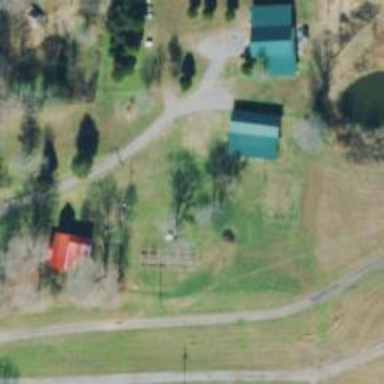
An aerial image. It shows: Driveway leading to service road.